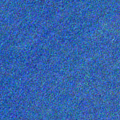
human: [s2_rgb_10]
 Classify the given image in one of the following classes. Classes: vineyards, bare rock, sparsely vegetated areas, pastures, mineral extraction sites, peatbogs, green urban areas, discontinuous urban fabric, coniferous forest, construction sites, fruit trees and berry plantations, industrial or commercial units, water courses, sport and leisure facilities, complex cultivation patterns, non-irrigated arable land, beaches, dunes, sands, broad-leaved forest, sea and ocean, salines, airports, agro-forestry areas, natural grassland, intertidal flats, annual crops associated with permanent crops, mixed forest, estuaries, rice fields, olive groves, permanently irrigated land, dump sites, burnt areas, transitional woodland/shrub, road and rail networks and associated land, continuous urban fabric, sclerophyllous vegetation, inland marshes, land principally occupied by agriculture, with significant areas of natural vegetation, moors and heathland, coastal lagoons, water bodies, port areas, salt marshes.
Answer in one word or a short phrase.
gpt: sea and ocean